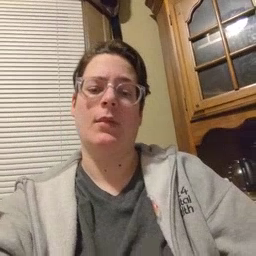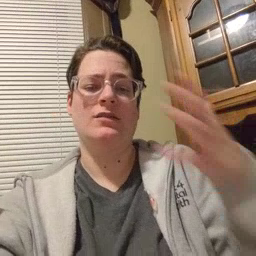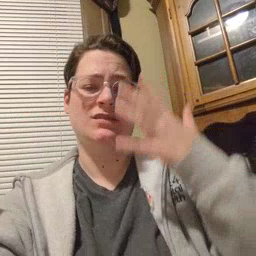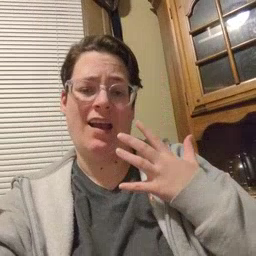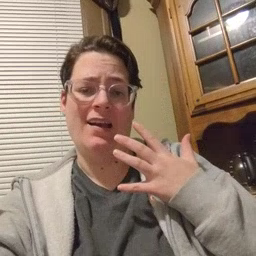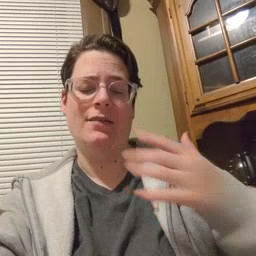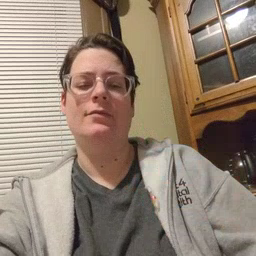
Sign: sad